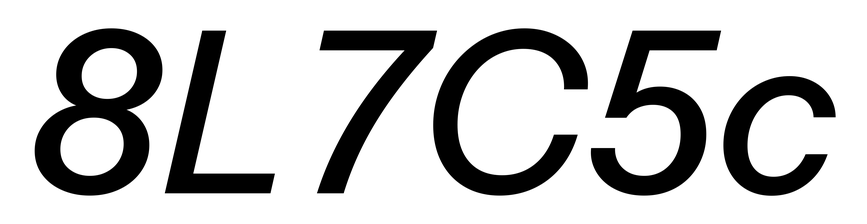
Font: InstrumentSans-Italic_Medium_Italic